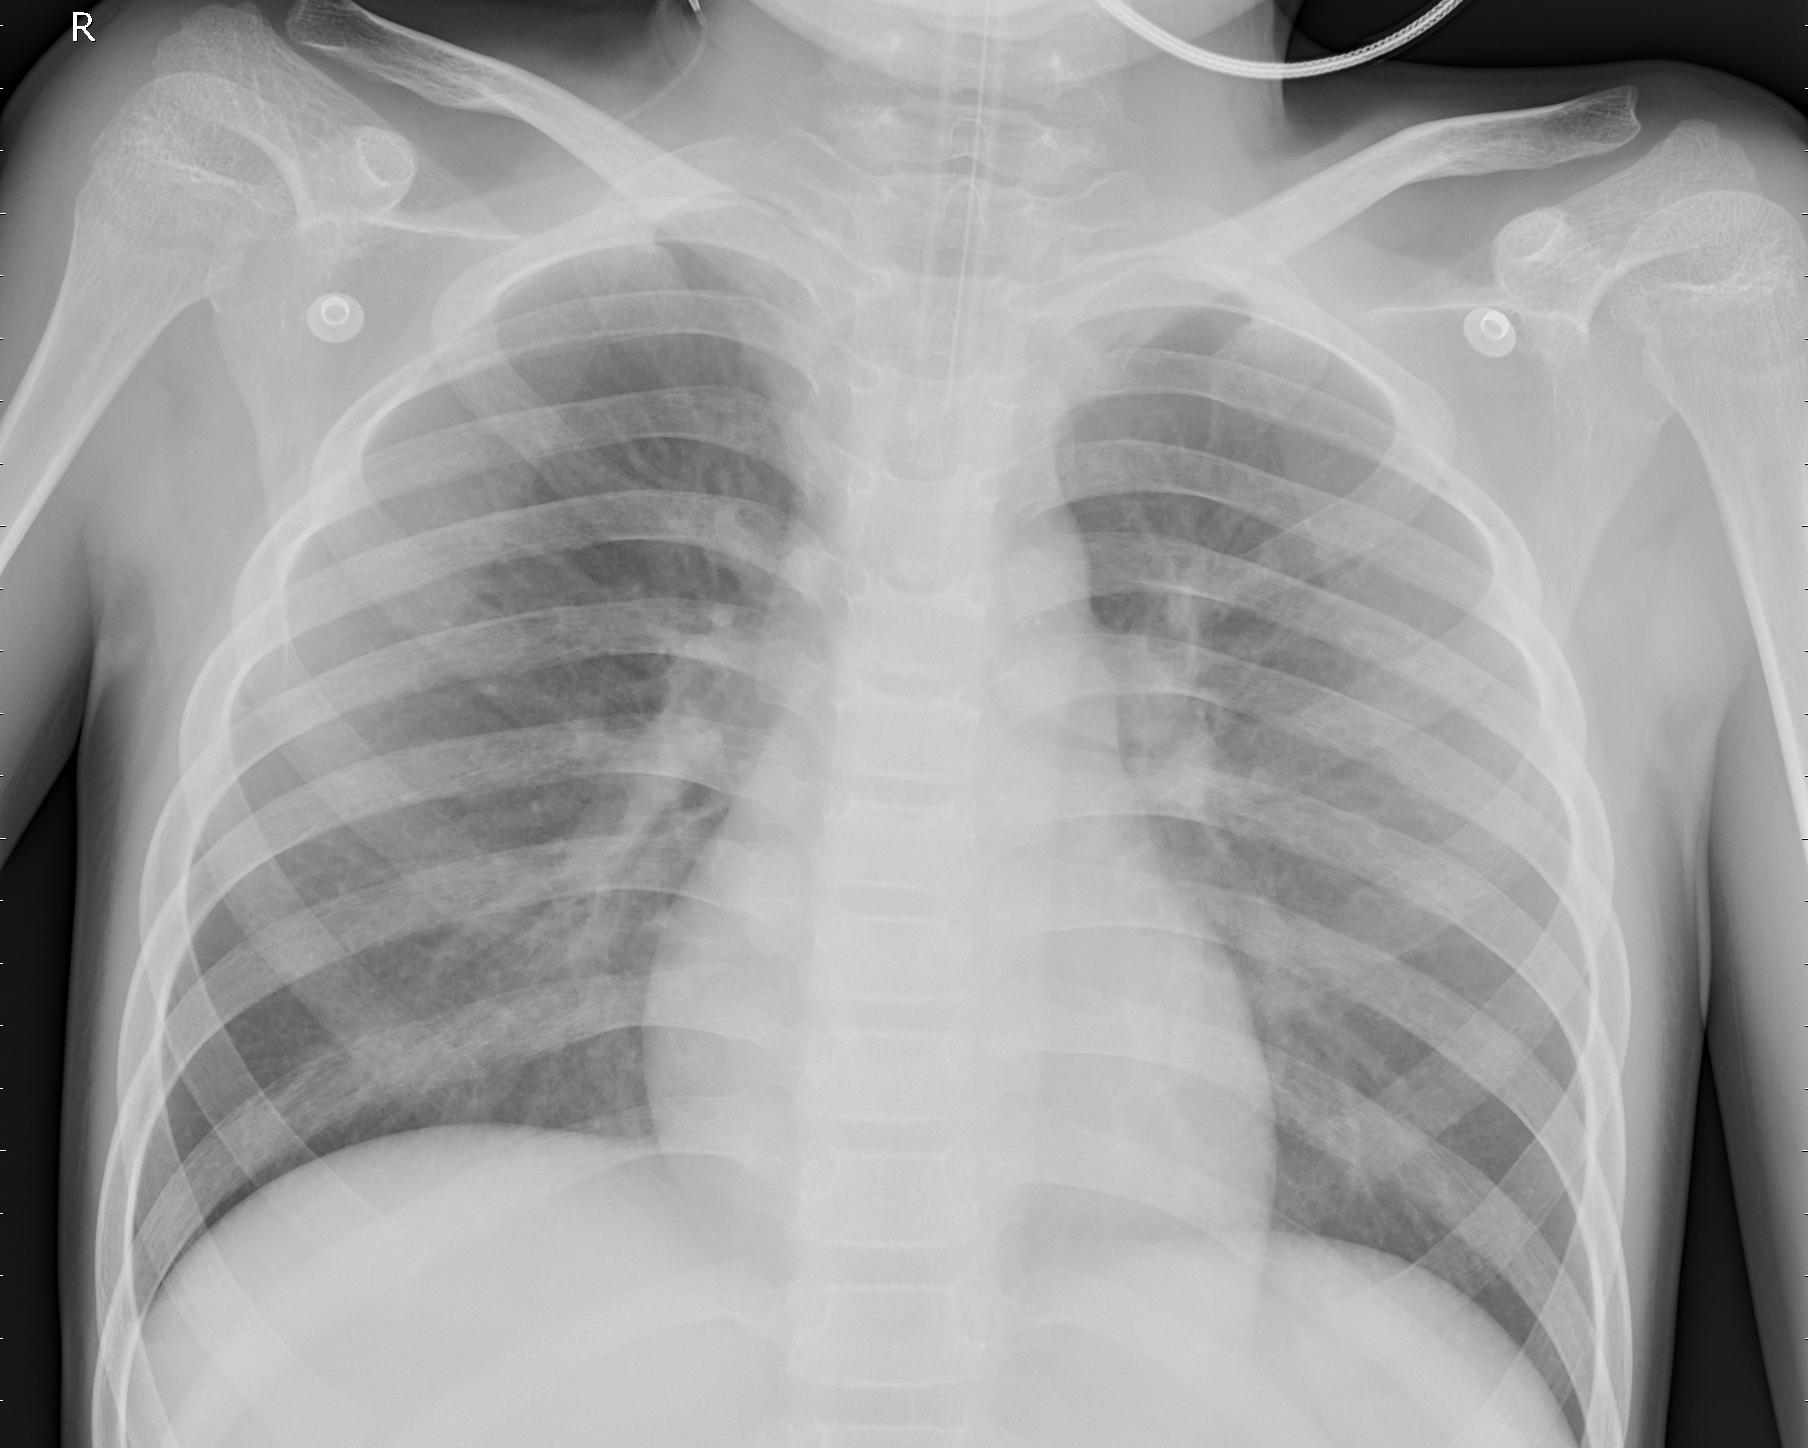
Diagnosis: PNEUMONIA